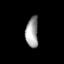
Tissue: lung
Cell type: Epithelial cells
Senescence score: 0.1932
Nuclear area (px): 379
Mean DAPI intensity: 157.111